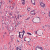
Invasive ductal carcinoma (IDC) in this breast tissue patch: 1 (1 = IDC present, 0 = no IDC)